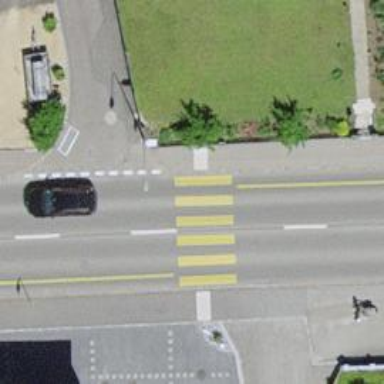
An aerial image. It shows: Uncontrolled zebra crossing with notable zebra markings.